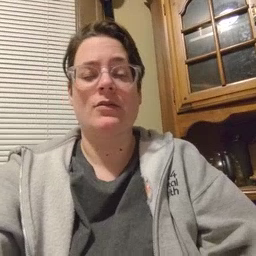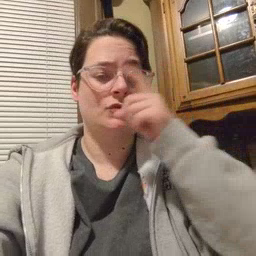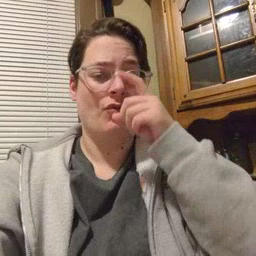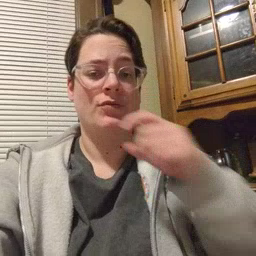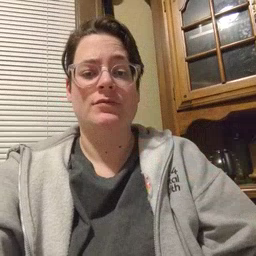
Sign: doll